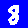
Digit: 8